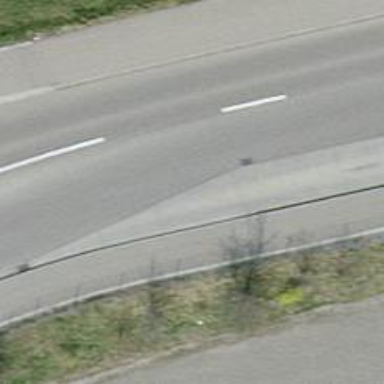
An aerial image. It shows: Asphalt sidewalk along the footway.